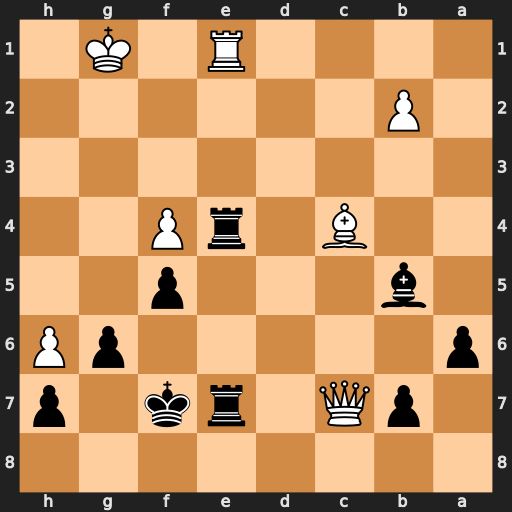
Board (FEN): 8/1pQ1rk1p/p5pP/1b3p2/2B1rP2/8/1P6/4R1K1
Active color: b
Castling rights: -
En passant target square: -
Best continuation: Bxc4 Rxe4 Rxc7